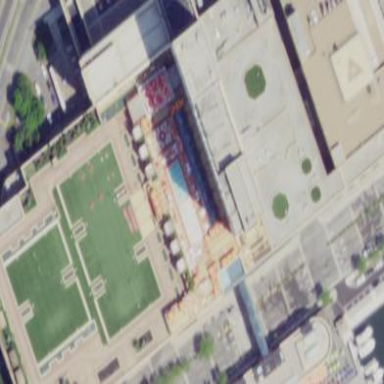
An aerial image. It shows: Hotel building that also serves as casino.